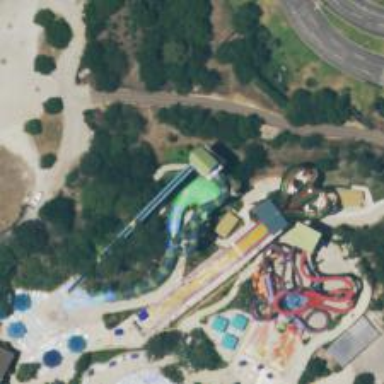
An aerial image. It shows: Water slide attraction.